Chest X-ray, AP view. Patient: 81 years old, sex F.
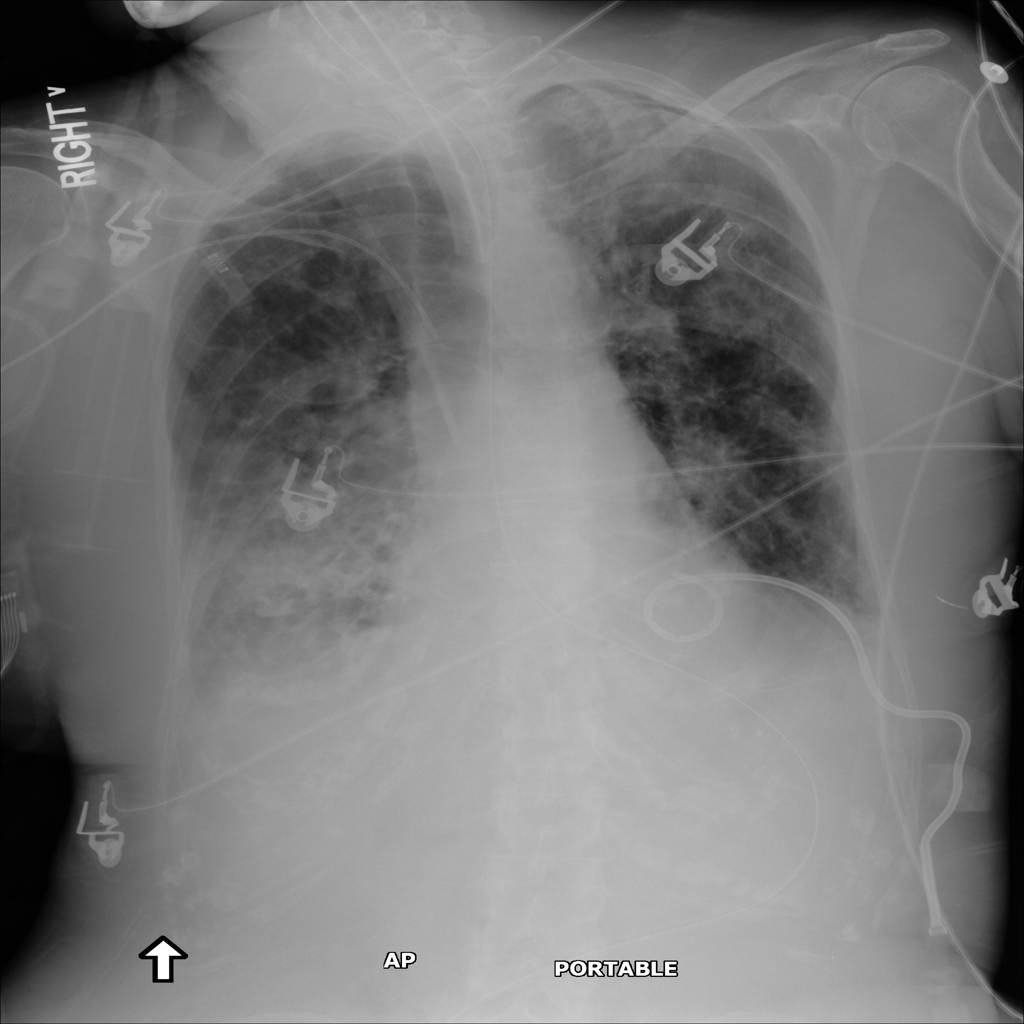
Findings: Consolidation, Pneumothorax